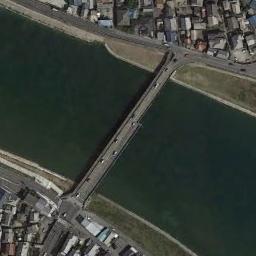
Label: bridge